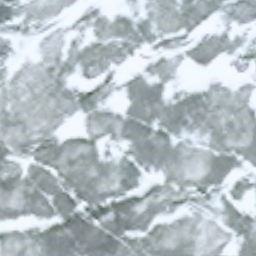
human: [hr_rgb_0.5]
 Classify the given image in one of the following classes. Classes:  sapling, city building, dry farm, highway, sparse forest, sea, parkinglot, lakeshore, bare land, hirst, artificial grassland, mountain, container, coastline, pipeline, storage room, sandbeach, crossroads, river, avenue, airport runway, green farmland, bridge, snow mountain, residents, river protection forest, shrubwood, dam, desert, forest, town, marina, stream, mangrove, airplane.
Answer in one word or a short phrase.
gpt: snow mountain